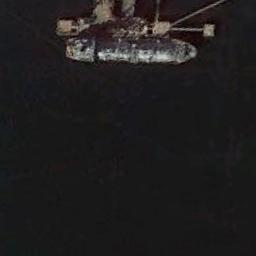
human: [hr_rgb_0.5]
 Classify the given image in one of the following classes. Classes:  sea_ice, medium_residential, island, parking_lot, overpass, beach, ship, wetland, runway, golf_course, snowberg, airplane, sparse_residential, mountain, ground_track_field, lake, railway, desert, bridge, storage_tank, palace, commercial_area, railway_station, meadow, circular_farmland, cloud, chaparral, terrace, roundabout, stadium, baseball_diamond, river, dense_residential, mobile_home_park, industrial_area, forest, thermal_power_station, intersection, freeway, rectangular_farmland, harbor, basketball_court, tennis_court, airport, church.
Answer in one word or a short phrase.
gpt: ship